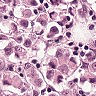
Metastatic tissue present: yes